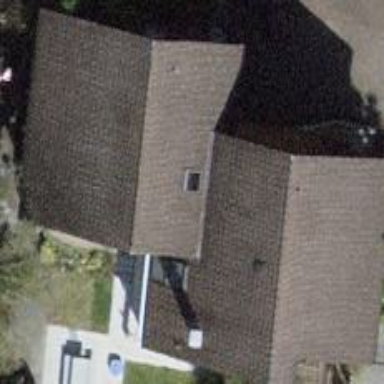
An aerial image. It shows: Building with tiled roof.